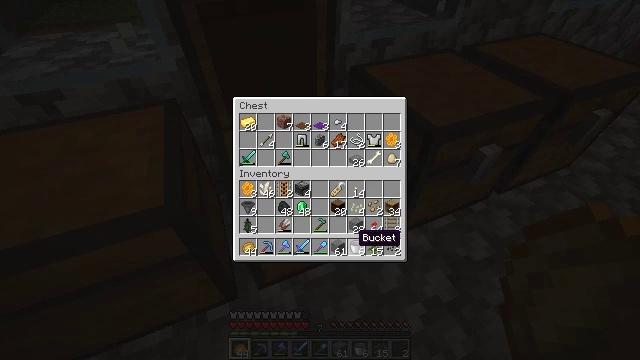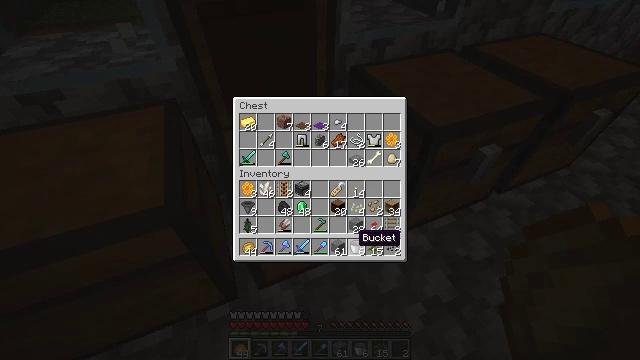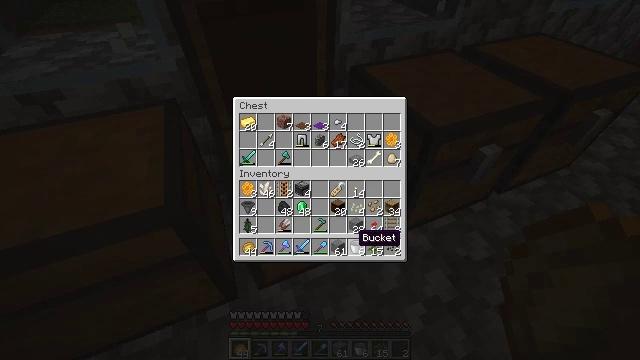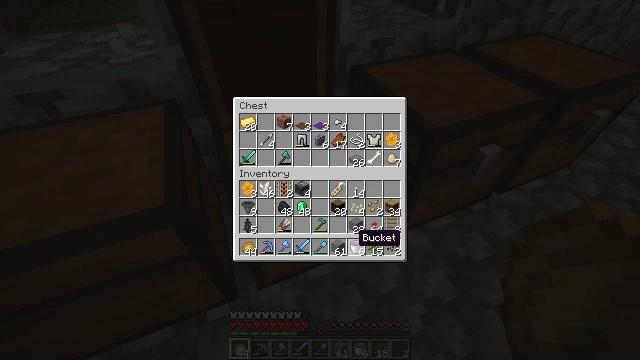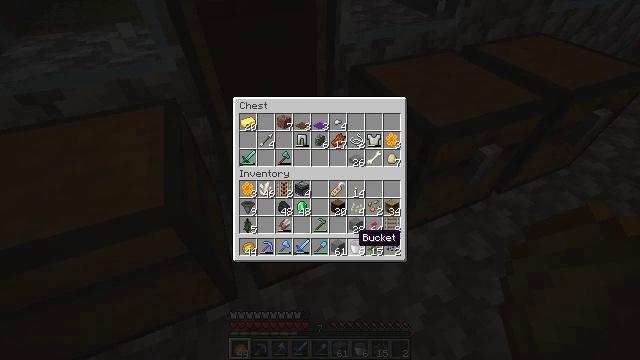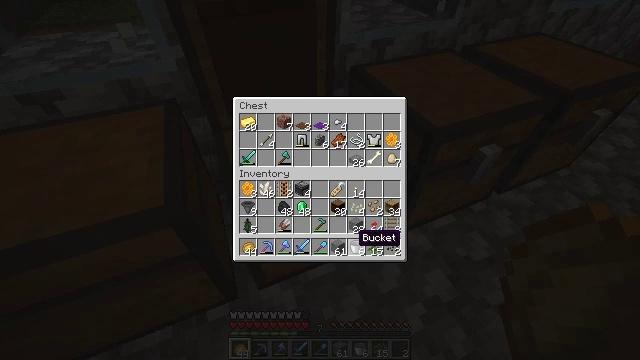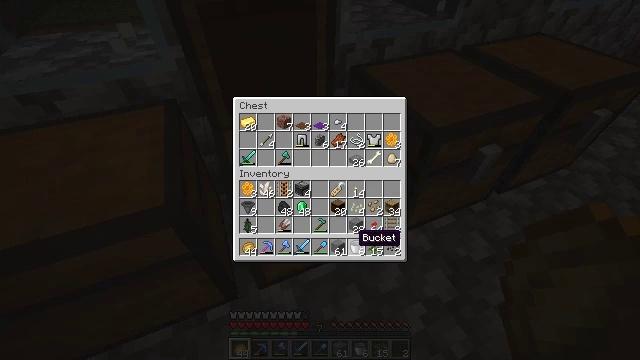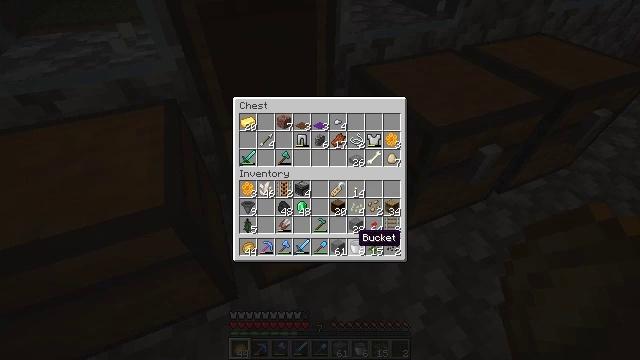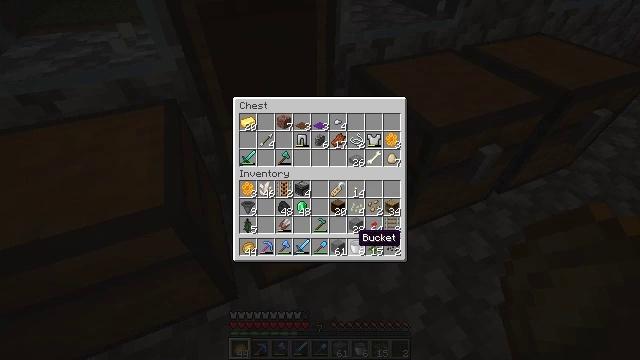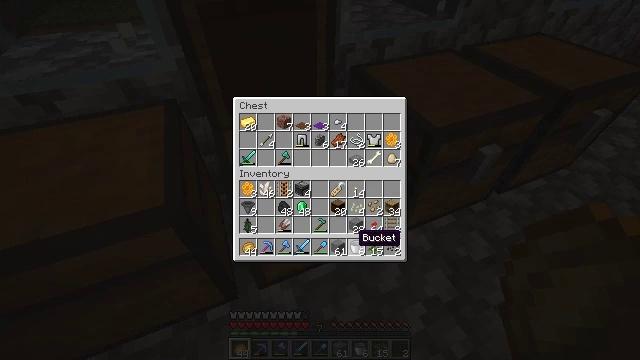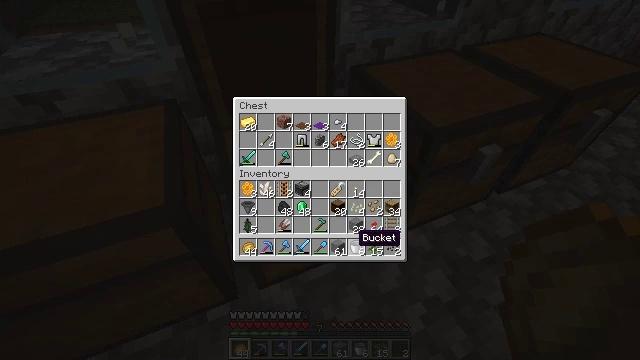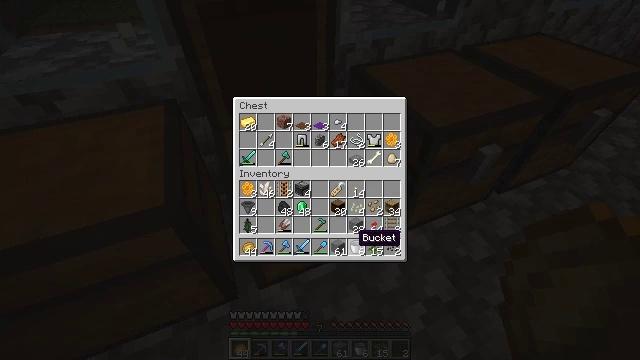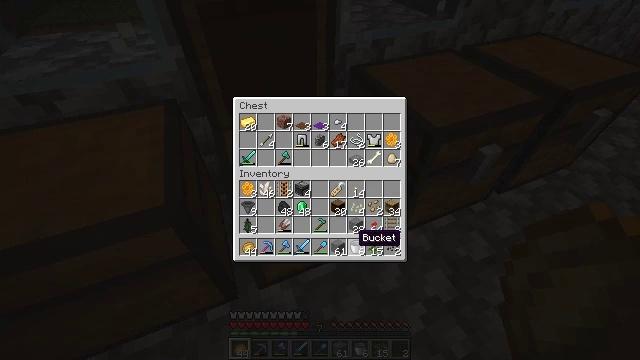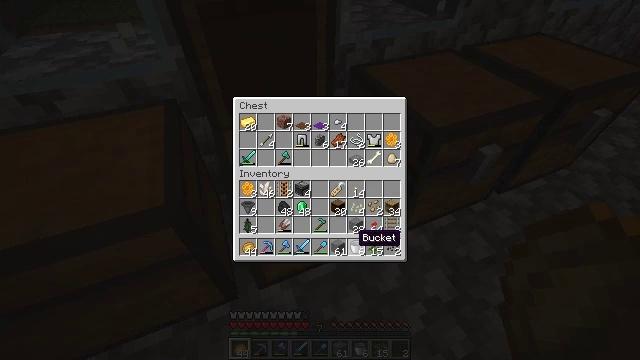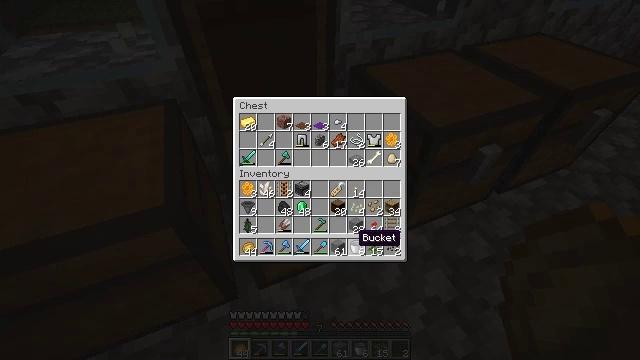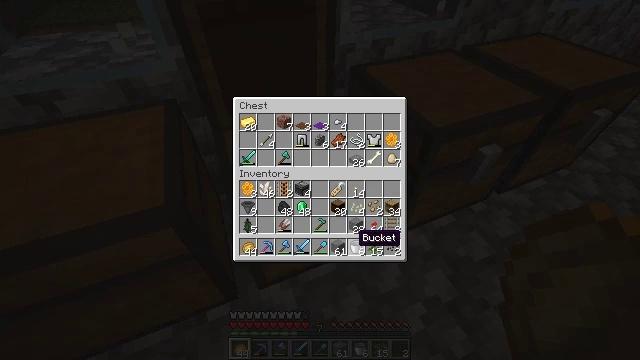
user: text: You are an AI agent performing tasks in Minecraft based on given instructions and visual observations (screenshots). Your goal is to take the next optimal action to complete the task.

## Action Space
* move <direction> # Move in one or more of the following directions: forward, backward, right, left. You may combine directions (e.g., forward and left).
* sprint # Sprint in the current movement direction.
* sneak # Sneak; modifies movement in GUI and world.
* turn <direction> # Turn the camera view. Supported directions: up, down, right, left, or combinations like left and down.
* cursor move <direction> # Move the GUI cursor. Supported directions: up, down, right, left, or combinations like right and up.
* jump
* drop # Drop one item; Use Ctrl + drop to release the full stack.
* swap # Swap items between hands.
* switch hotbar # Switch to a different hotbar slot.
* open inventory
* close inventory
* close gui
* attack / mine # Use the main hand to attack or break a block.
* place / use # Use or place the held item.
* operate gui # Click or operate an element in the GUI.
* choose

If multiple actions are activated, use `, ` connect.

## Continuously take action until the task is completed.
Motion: motion action
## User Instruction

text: Collect the brewing stand for reuse.
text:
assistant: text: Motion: no_op
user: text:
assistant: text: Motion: no_op
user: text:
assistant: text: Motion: no_op
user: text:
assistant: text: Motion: no_op
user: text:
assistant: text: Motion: no_op
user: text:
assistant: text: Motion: no_op
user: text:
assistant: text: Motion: no_op
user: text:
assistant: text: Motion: no_op
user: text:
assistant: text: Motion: no_op
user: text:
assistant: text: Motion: no_op
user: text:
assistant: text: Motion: no_op
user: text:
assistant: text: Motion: no_op
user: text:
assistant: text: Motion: no_op
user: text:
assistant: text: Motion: no_op
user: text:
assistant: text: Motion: no_op
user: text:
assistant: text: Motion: no_op
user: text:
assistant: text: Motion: no_op
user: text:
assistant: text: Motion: no_op
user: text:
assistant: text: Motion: no_op
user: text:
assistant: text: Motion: no_op
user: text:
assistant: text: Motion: no_op
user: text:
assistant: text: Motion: no_op
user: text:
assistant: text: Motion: no_op
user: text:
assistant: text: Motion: no_op
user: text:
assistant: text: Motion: no_op
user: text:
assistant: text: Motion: no_op
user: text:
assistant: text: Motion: no_op
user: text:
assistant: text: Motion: no_op
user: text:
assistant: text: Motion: no_op
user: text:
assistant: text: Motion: no_op